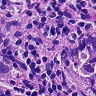
Metastatic tissue present: yes